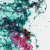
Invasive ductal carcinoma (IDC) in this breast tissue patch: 0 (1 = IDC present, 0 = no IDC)